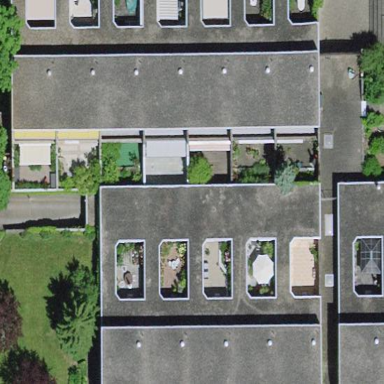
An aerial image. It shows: Building.